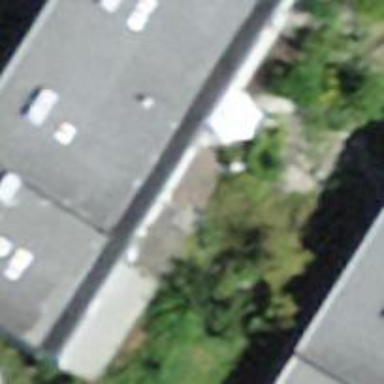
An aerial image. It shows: Skillion-roofed apartments building.